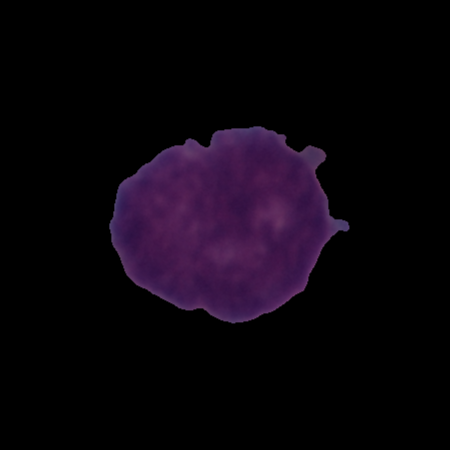
Label: cancer